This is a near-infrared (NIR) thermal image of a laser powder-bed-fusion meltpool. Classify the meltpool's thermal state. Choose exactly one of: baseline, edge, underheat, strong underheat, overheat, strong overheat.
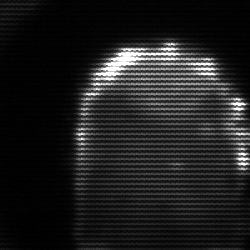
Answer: baseline